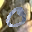
Label: 0